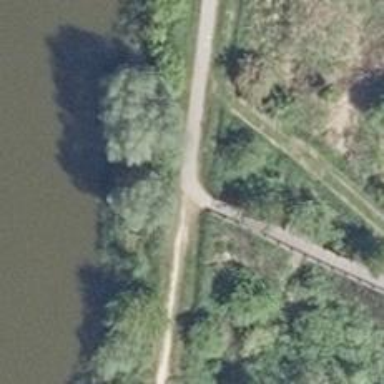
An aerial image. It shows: Asphalt path that serves as bridge.